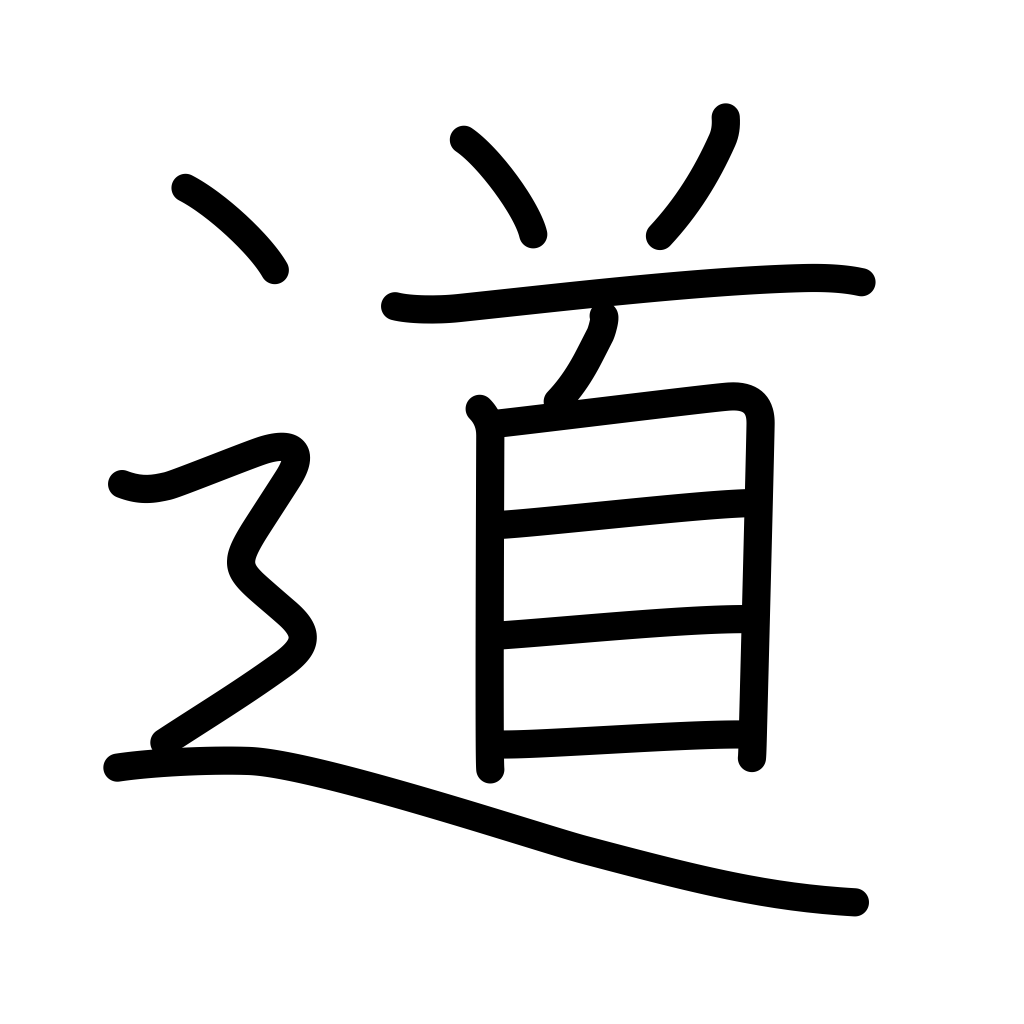
Meaning: road-way, street, district, journey, course, moral, teachings